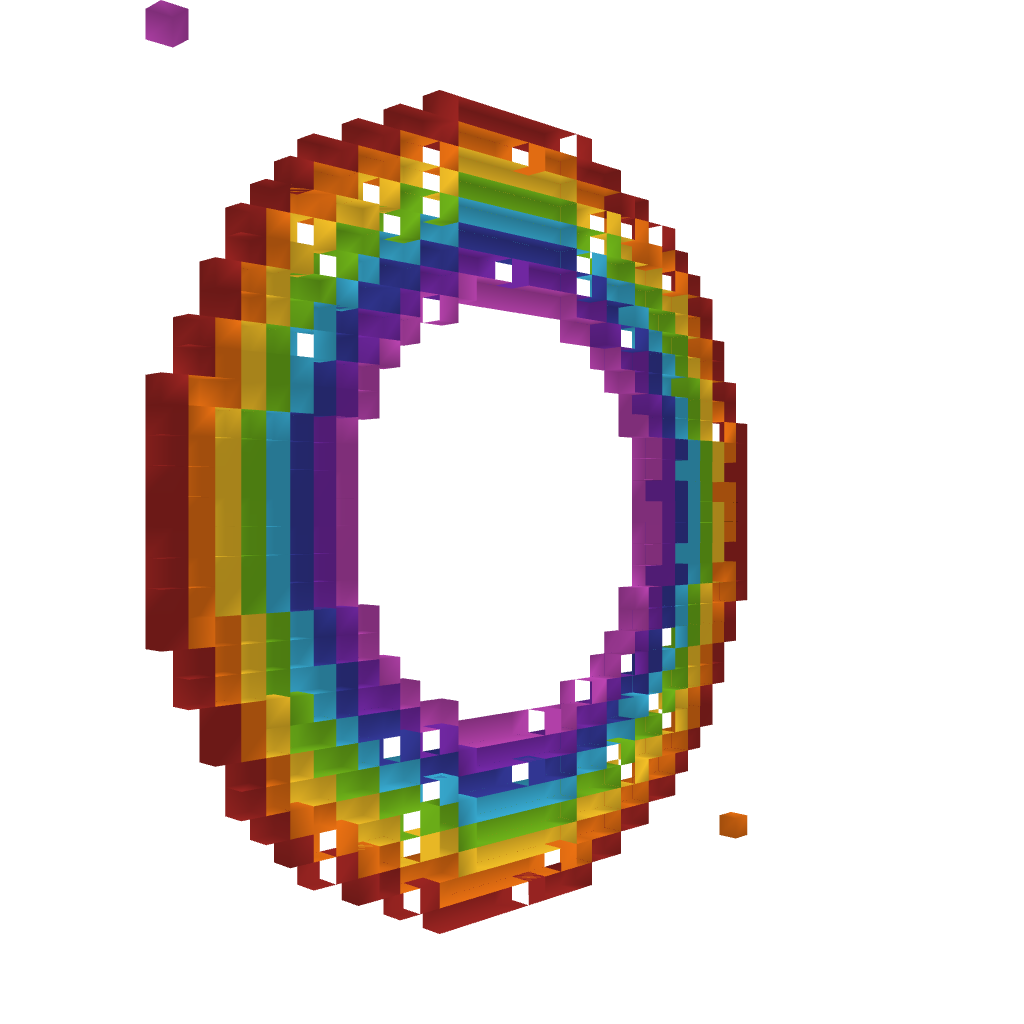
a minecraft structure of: Rainbow!